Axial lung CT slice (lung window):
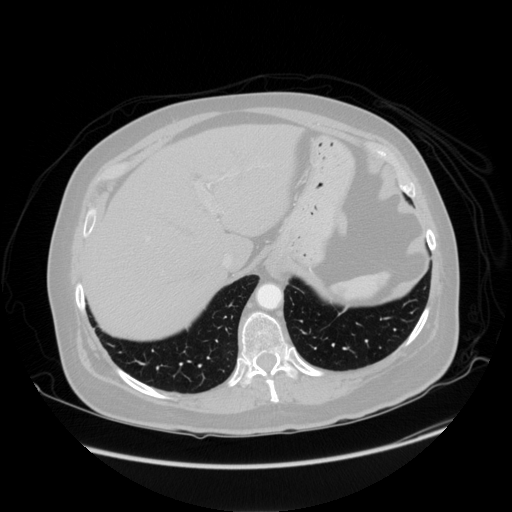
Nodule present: no